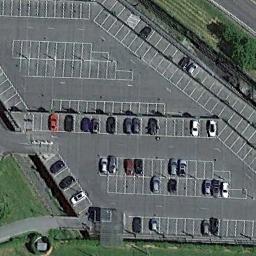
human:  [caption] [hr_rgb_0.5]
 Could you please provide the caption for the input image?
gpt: Many cars of different styles and colors are on the parking lot .

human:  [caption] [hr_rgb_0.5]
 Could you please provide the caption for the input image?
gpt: There are some cars and many empty space on the parking lot .